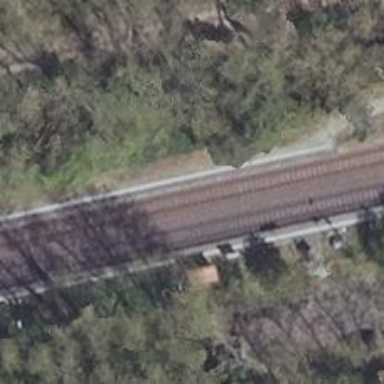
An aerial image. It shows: Stop position for public transport on the railway.